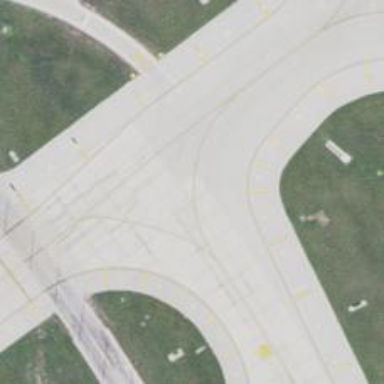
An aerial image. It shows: View of taxiway at the airport.